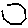
Label: hexagon